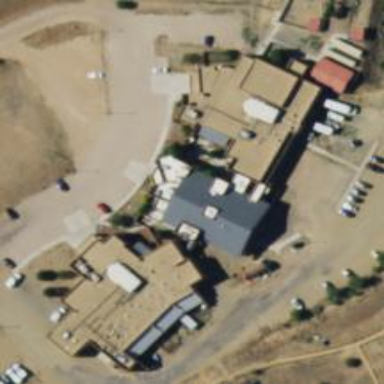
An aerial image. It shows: Building serving as veterinary clinic.